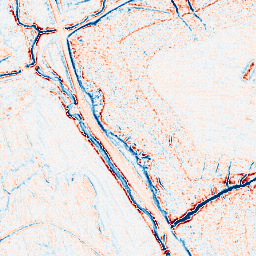
Category: edge_preserving
Decomposition family: anisotropic_diffusion
Decomposition parameters: iterations: 10
kappa: 10
gamma: 0.1
Upsampling method: sinc_blackman
Upsampling parameters: scale: 2
kernel_size: 4
Upsampling scale: 2